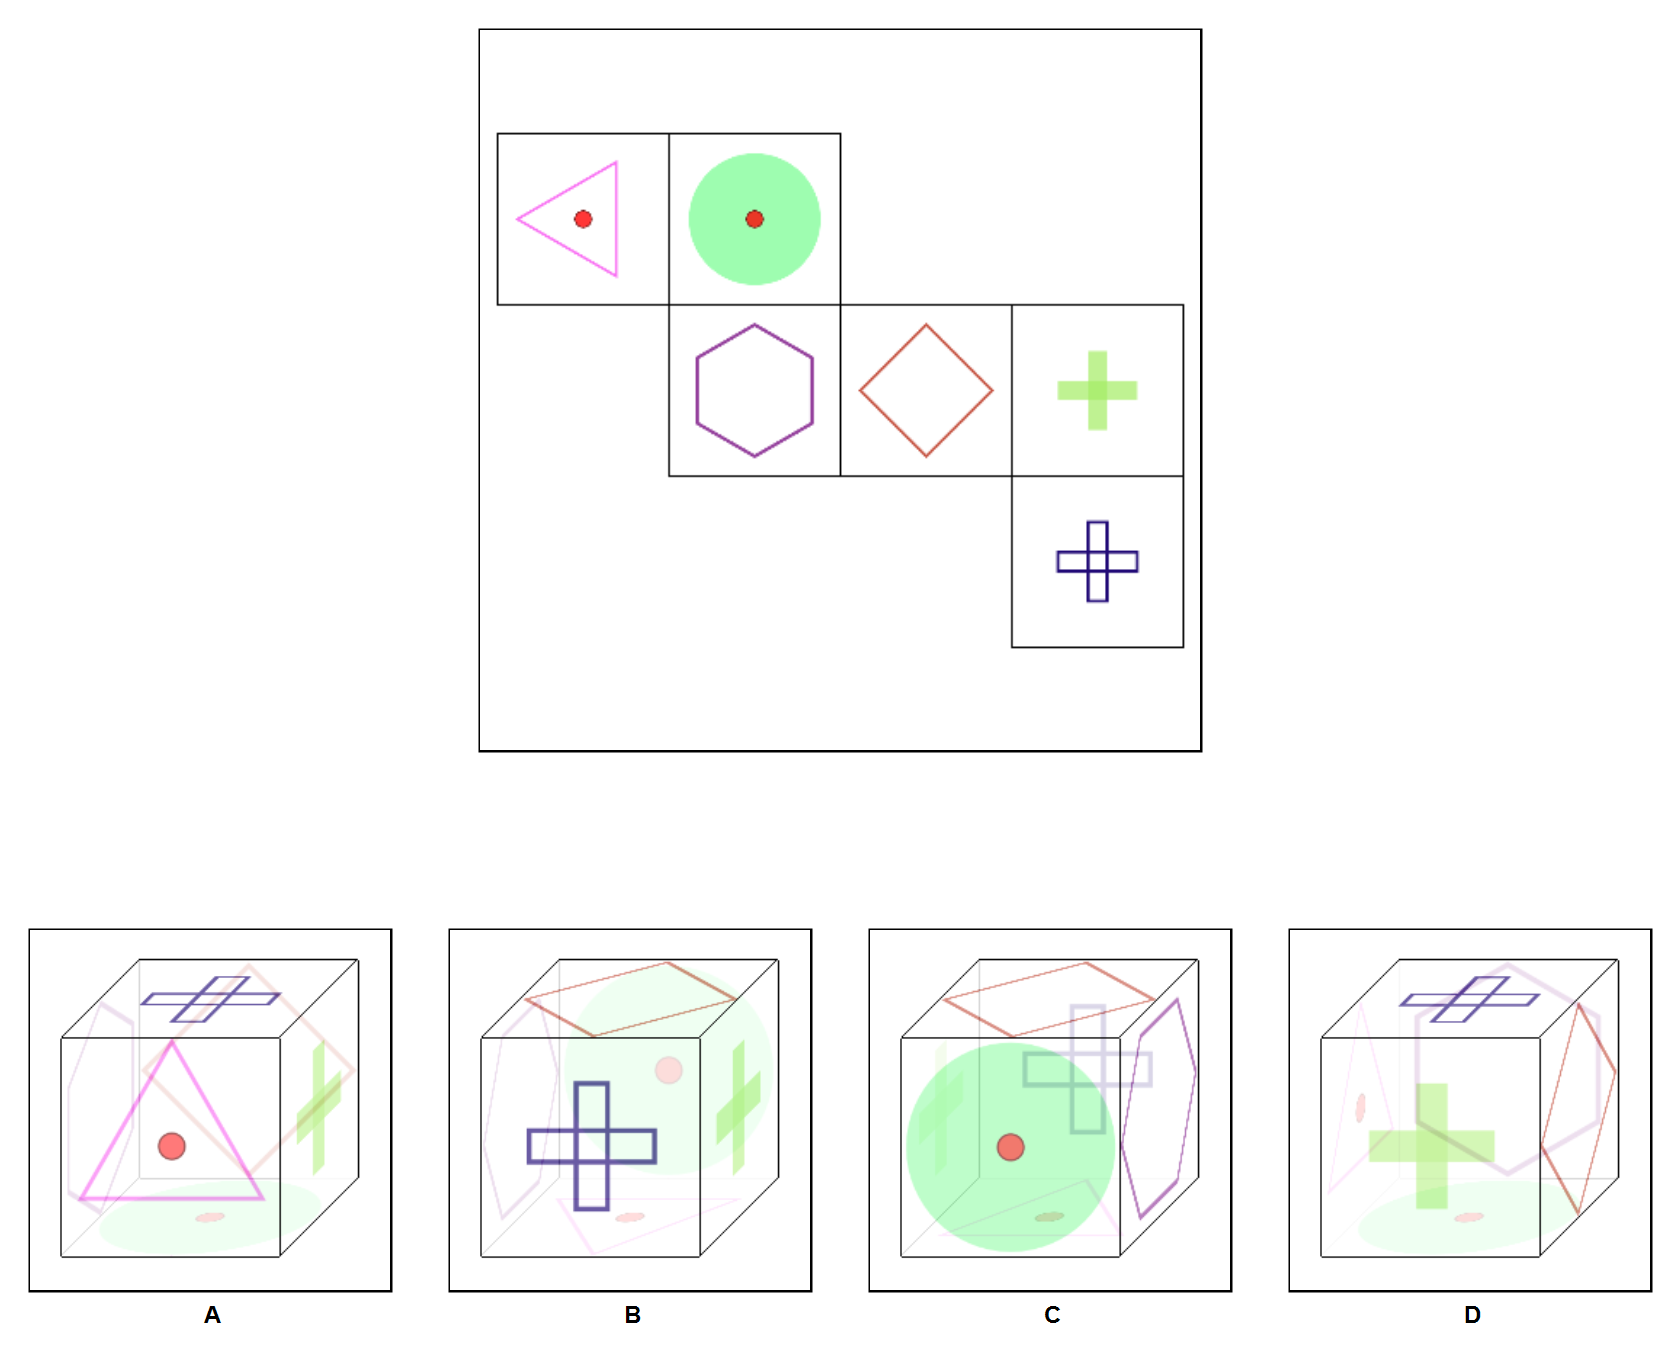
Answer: C